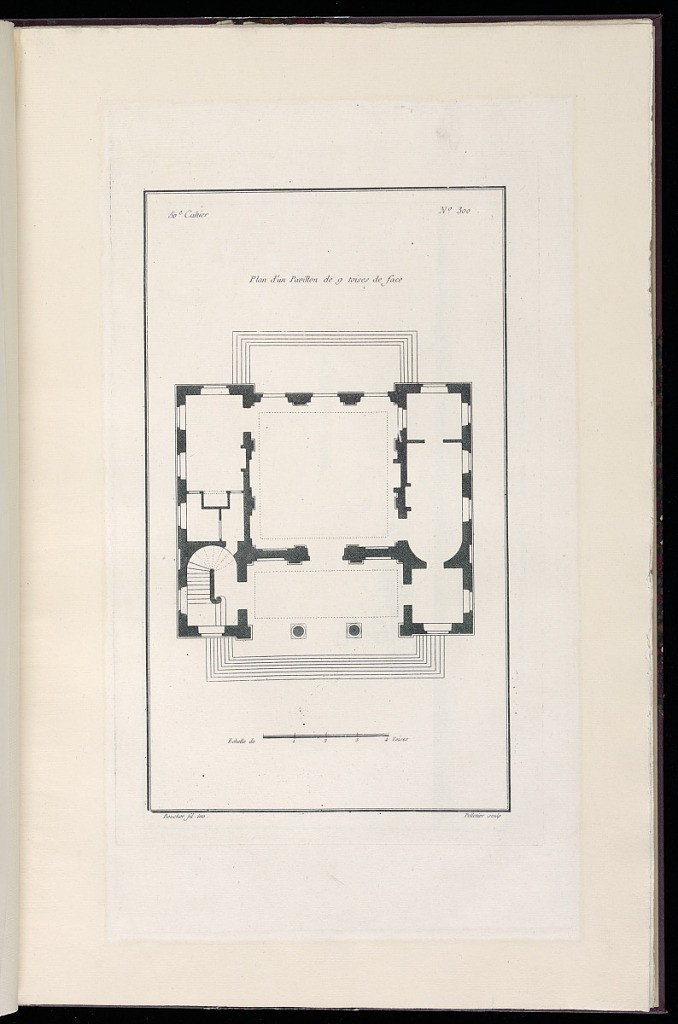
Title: Plan d'un Pavillon de 9 toises de face
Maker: Juste-François Boucher, French, 1736 – 1782
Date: ca. 1775
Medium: Engraving on off white laid paper
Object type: Print
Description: Plan for a pavilion of 9 toises; 1 toise is the equivalent of about 3.799 square meters. The plate is signed.